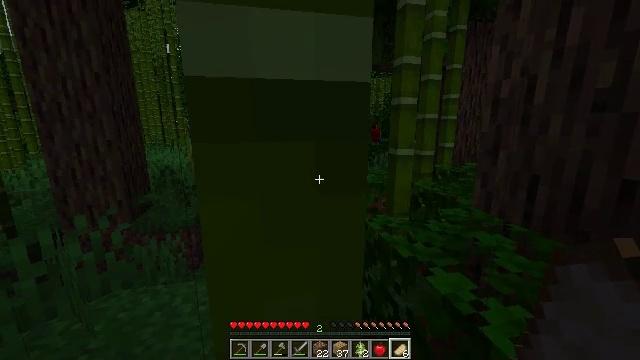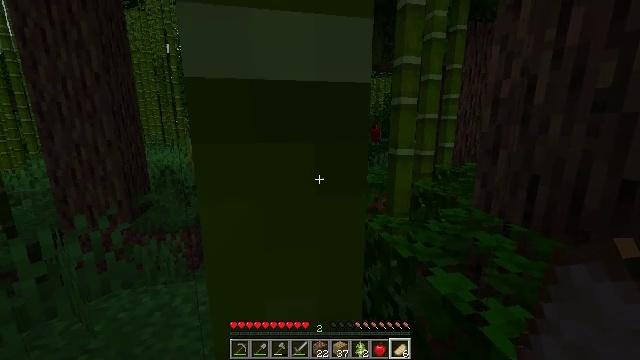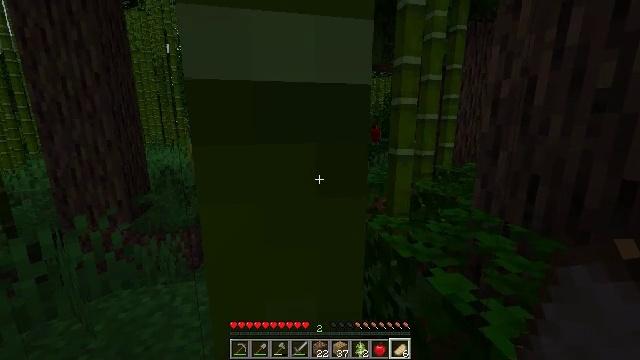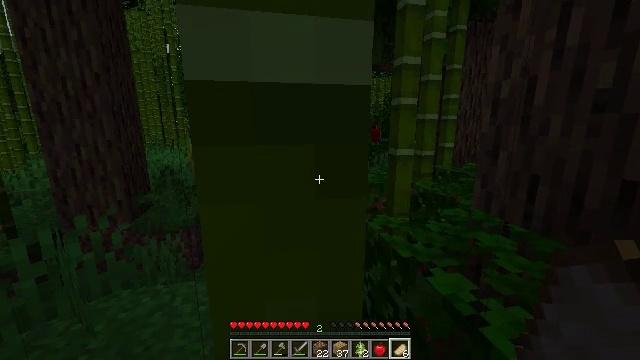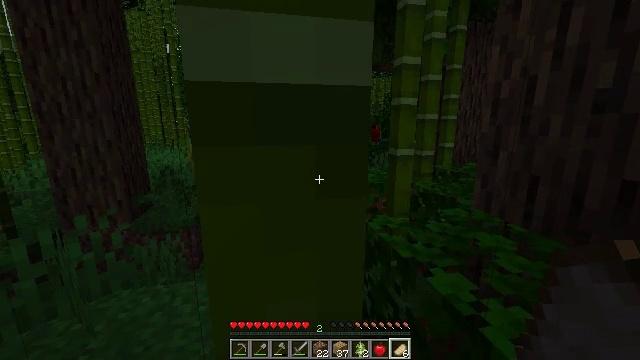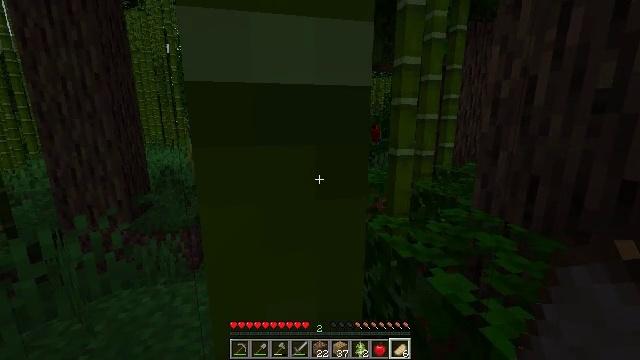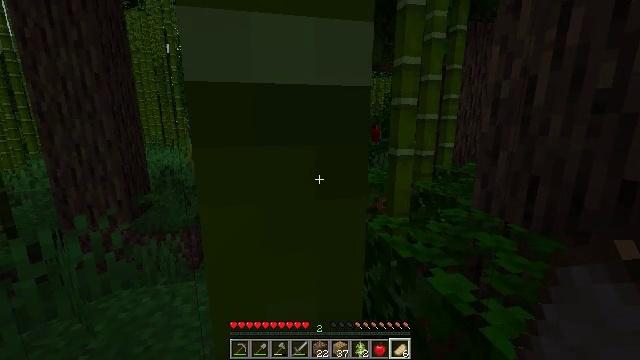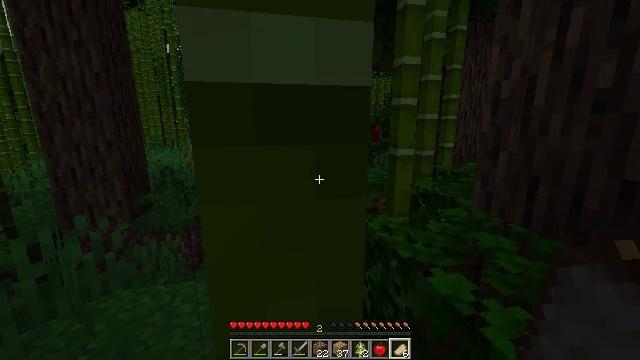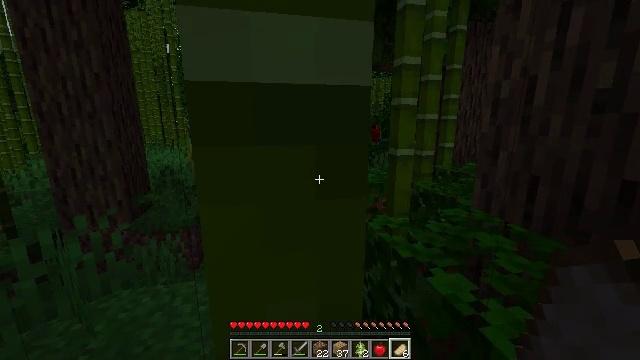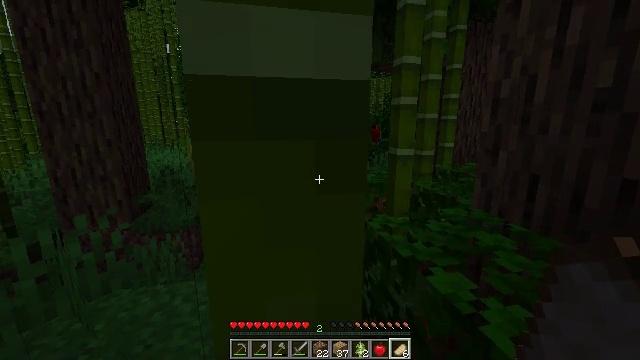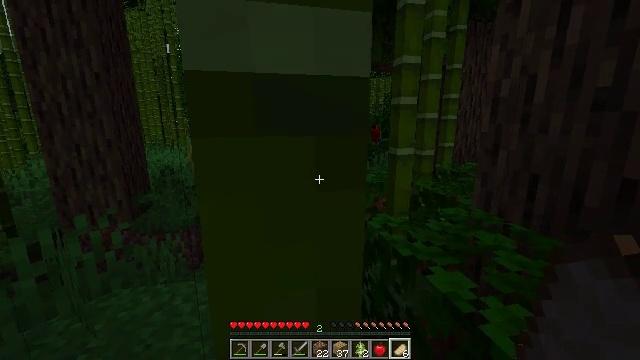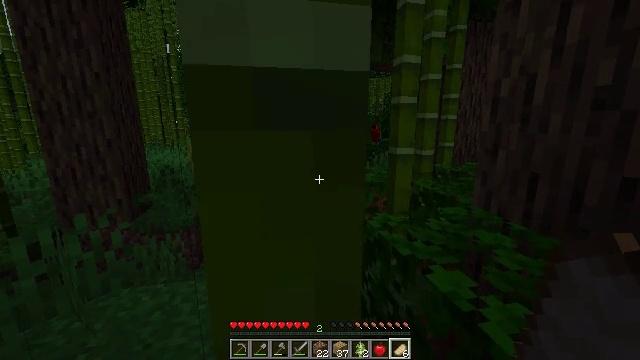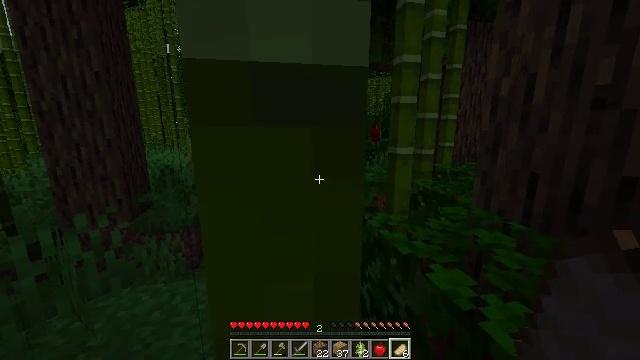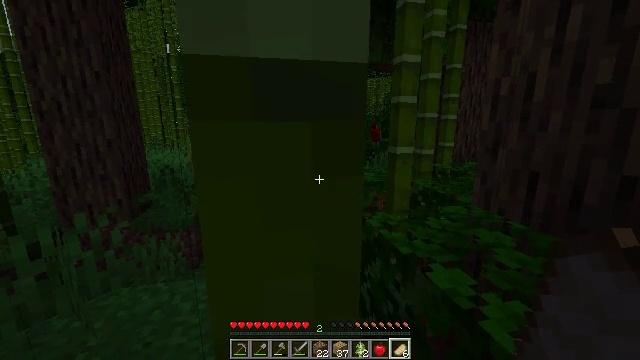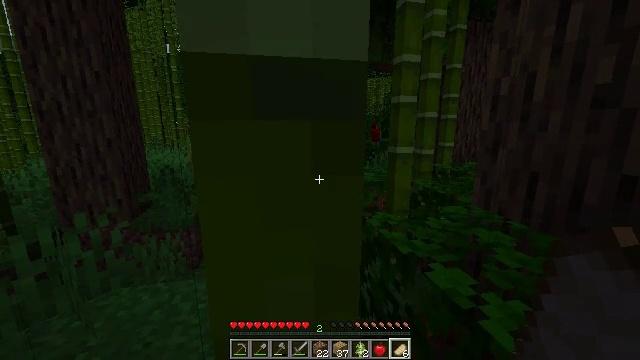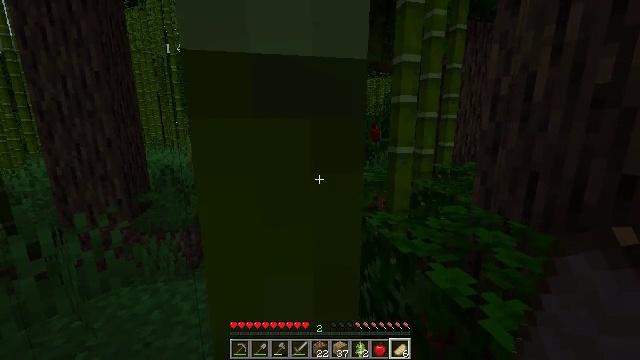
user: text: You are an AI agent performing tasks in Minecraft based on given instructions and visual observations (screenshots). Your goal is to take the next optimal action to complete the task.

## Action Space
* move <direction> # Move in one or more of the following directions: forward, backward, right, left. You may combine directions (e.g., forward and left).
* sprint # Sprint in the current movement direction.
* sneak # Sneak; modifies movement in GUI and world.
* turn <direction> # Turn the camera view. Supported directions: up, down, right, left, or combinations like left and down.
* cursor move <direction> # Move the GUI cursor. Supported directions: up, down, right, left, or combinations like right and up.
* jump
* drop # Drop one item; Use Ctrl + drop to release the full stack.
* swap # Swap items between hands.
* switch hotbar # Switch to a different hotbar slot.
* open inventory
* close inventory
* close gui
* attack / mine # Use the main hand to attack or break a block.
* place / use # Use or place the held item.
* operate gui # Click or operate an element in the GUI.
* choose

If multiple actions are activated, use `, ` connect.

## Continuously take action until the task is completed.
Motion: motion action
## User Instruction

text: Harvest melon from the farm.
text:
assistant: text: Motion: move left
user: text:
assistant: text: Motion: move left
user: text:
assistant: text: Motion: move left
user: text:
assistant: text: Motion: move left
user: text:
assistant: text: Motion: move left
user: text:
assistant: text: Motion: move left
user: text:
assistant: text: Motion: move left
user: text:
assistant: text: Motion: move forward and move left
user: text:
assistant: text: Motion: move forward and move left
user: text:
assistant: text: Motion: move forward and move left
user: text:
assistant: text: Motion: move forward and move left
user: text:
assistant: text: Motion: move forward and move left
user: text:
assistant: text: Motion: move forward and move left
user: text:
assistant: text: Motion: move forward and move left
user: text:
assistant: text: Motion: move forward and move left
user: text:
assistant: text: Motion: move forward and move left
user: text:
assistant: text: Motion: move forward and move left
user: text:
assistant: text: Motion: move left
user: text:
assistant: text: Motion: move left
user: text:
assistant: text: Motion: move left
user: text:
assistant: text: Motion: move left
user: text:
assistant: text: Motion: move left
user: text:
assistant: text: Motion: move left
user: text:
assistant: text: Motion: move left
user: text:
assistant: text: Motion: move left
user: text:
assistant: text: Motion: move back and move left
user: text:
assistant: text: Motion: move back and move left
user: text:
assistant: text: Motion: move back and move left
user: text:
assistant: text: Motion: move back
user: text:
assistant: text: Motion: move back and move right